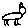
Label: cat